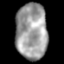
Tissue: lung
Cell type: T cells
Senescence score: 0.1586
Nuclear area (px): 1748
Mean DAPI intensity: 156.023